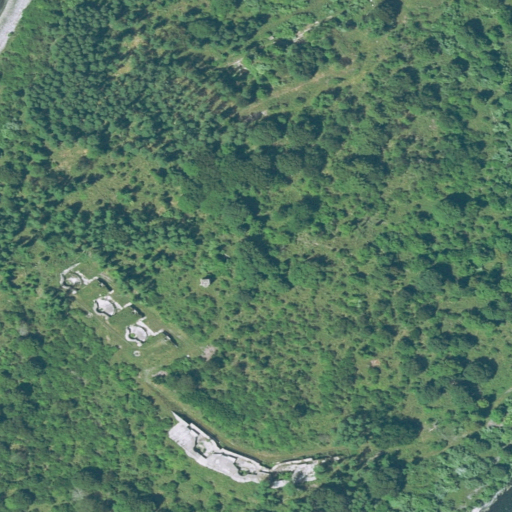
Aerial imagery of island in Rhode Island named Dutch Island containing mixed forest, deciduous forest, grassland, open development, open water, evergreen forest, and barren land